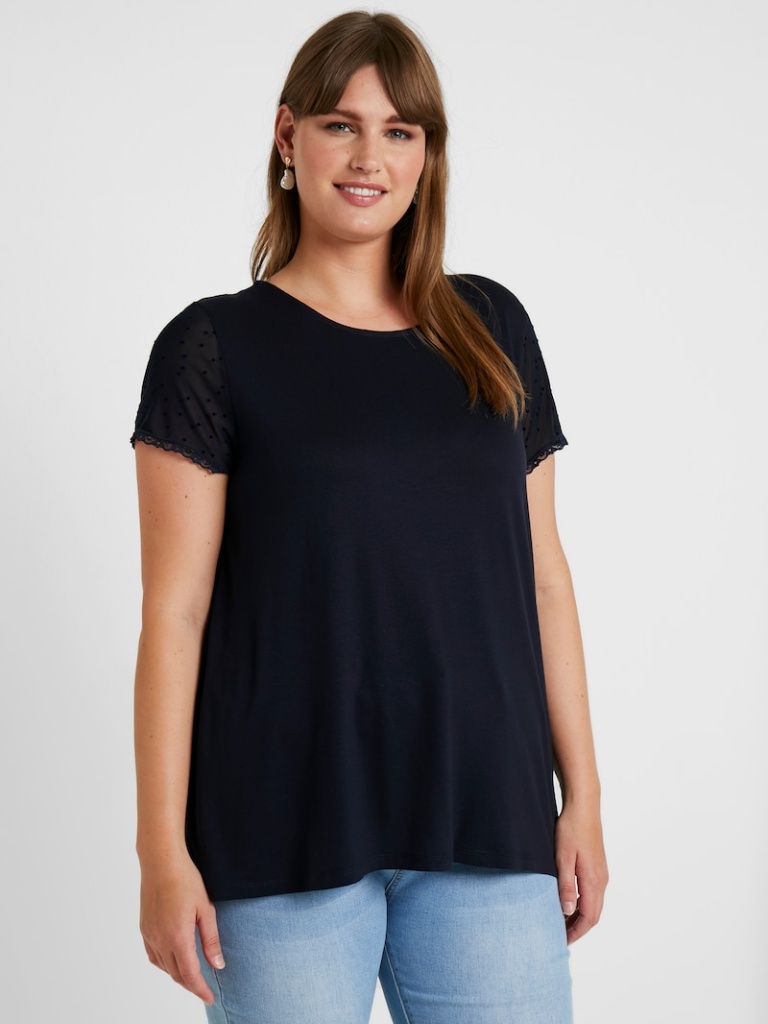
cotton relaxed short sleeve hip length Untucked crew t-shirt